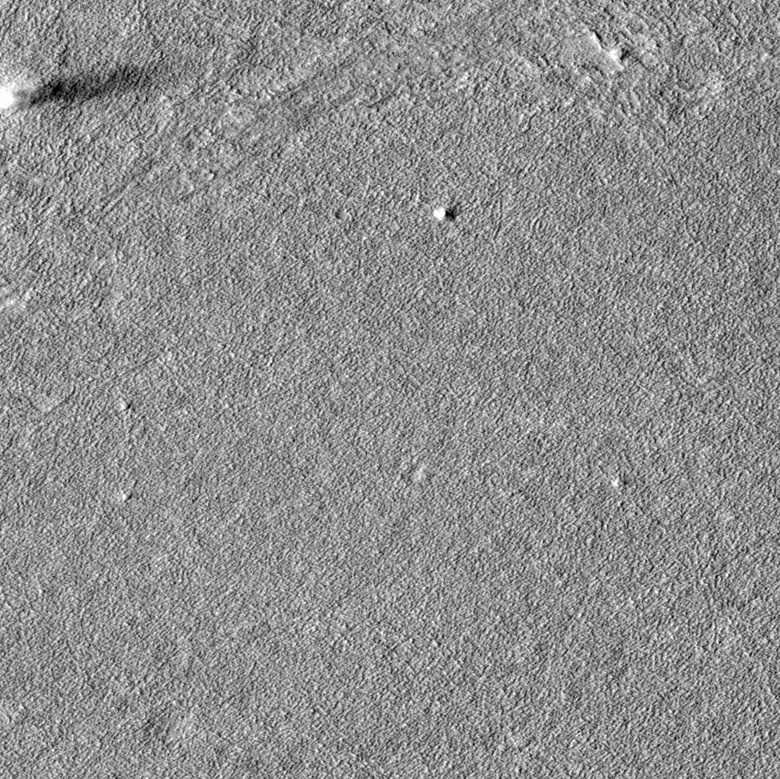
Label: dustdevil